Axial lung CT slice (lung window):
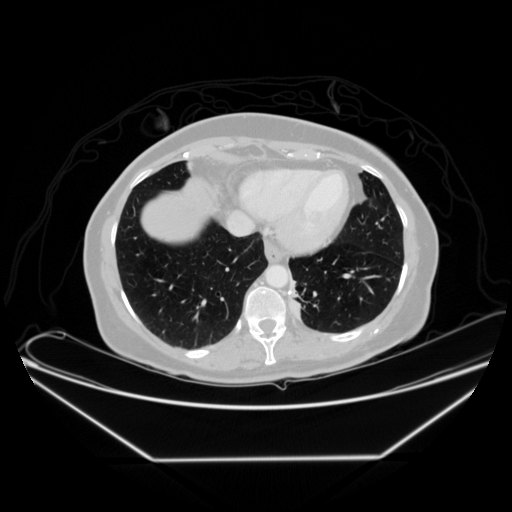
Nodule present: no